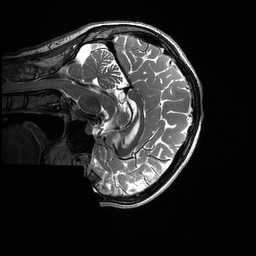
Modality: T2w
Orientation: sagittal
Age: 23
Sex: female